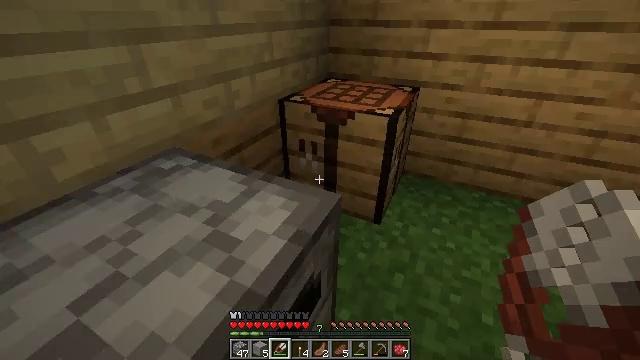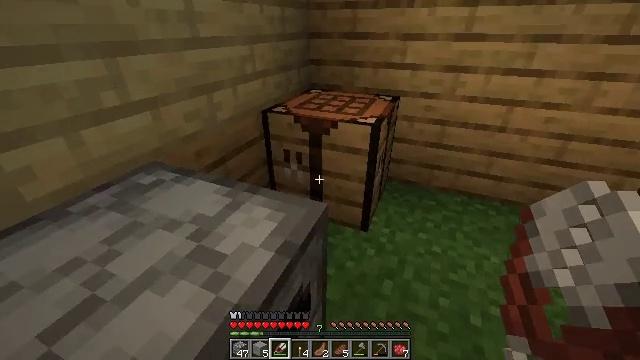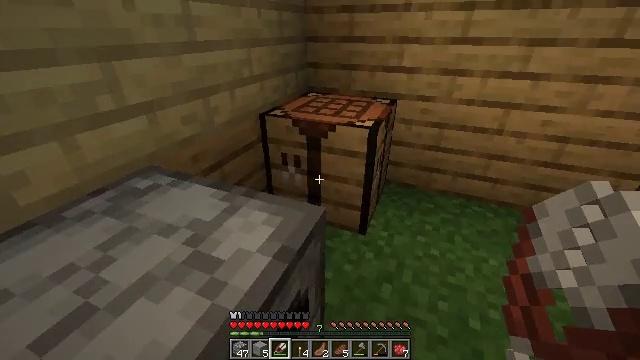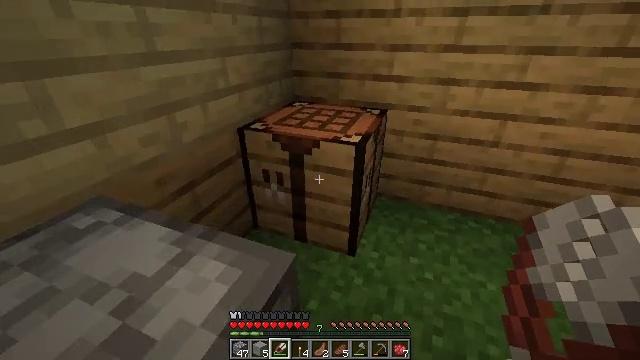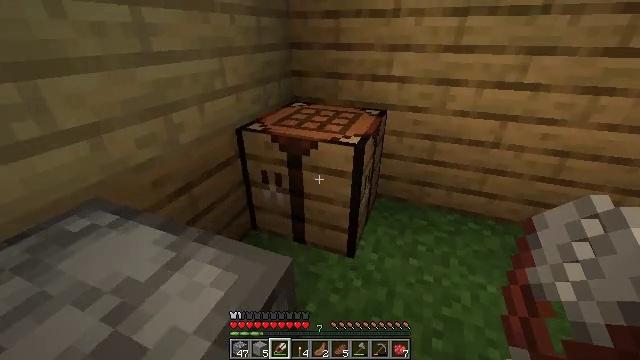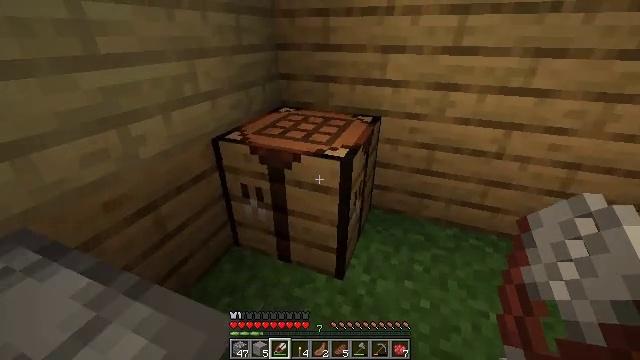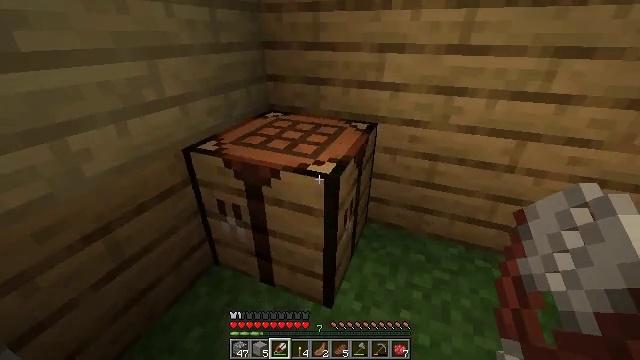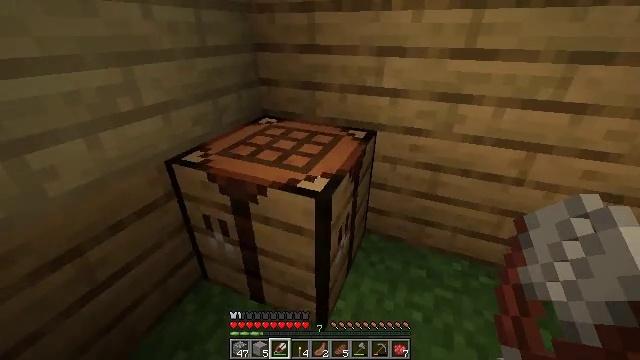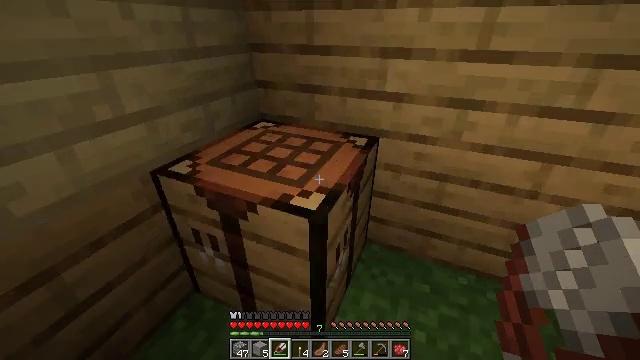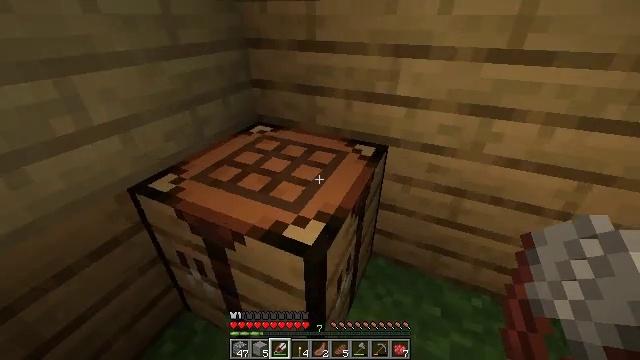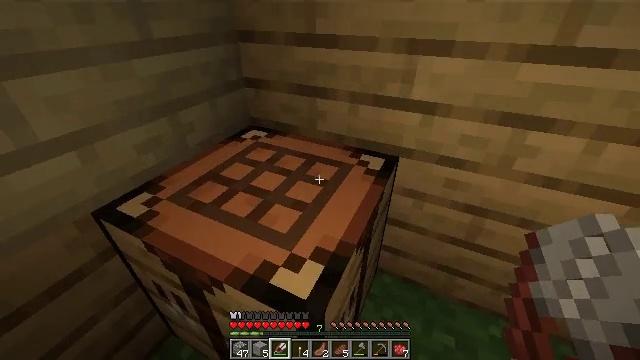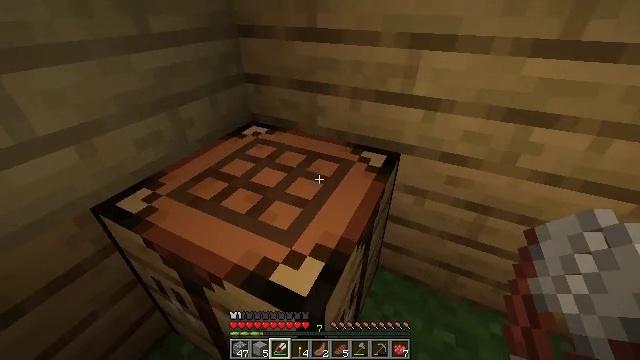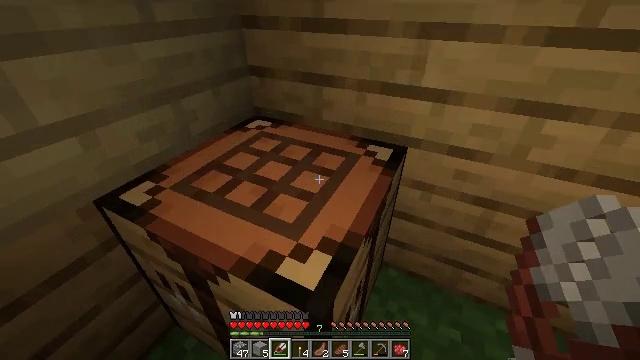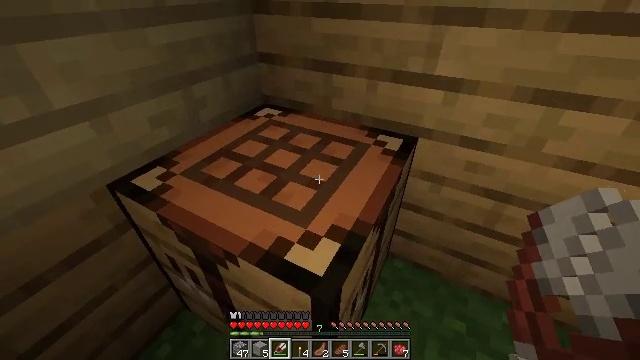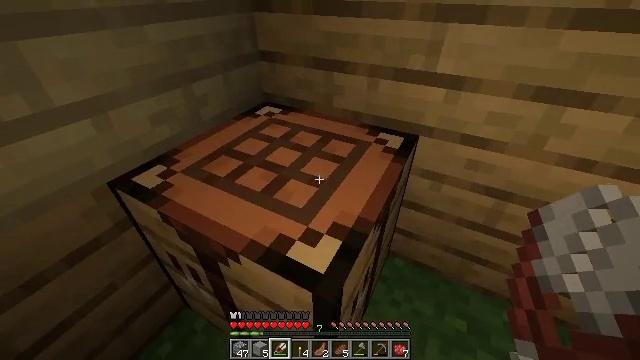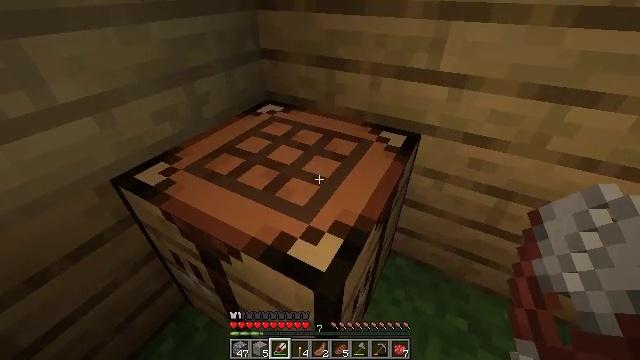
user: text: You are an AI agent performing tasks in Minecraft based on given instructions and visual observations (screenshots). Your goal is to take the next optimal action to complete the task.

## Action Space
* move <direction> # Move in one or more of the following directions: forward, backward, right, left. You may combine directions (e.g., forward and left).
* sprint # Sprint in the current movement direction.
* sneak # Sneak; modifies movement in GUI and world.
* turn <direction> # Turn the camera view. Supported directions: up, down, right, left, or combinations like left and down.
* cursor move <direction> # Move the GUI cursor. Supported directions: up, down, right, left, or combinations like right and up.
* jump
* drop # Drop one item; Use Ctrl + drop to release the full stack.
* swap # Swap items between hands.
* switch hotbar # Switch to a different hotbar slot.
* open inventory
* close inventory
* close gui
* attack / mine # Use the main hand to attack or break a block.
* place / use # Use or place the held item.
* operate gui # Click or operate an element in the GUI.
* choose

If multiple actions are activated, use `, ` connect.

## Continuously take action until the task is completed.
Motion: motion action
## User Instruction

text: Open the crafting table to make an iron door with iron ingots.
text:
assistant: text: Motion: turn right and up
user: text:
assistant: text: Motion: move forward
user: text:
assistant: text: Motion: move forward, turn right
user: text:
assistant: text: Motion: move forward
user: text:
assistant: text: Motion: move forward
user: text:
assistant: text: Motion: move forward
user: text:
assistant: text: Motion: move forward
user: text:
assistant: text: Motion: move forward
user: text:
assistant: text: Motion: move forward, turn left and down
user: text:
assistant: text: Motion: turn down
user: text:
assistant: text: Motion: no_op
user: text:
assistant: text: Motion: no_op
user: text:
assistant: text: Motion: turn left and down
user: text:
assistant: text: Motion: no_op
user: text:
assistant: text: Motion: no_op
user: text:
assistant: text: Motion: use / place
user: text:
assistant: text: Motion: use / place
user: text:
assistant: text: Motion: use / place
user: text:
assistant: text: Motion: no_op
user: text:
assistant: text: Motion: no_op
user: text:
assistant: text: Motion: open gui
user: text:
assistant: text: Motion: no_op
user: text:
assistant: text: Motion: no_op
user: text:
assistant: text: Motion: no_op
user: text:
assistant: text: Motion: no_op
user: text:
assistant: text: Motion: no_op
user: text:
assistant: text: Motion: no_op
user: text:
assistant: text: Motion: no_op
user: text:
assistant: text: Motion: cursor move up
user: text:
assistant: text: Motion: no_op